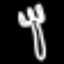
Label: fork